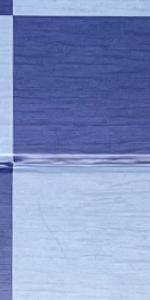
Label: Empty